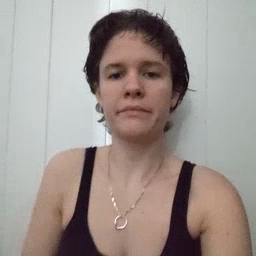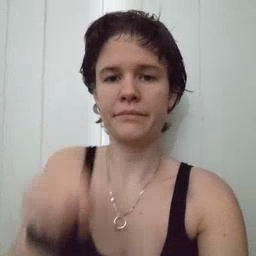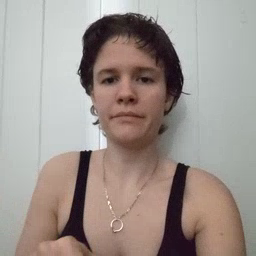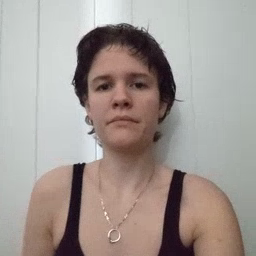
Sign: can